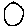
Label: circle